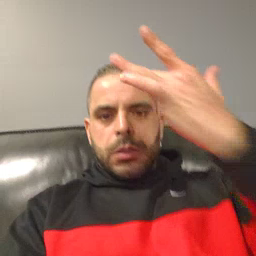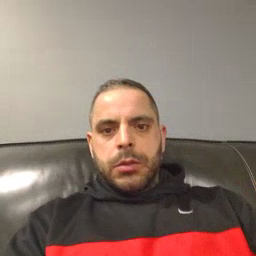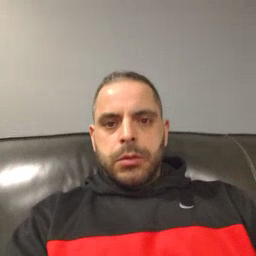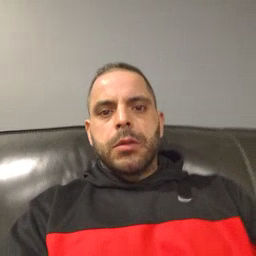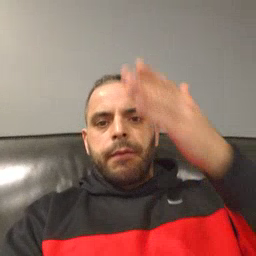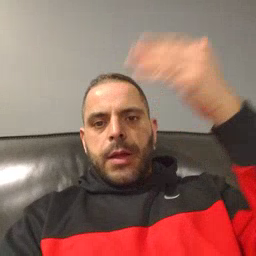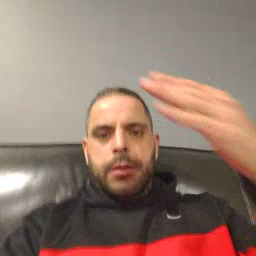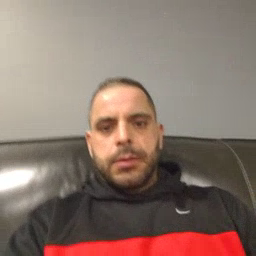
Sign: flag